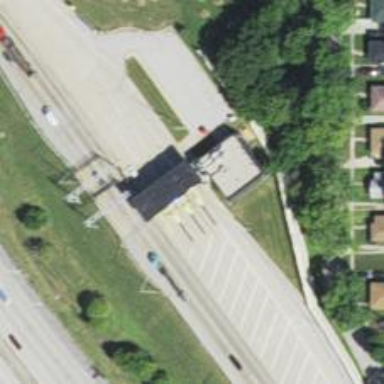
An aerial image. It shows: Toll gantry on the road.